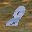
Label: 8